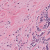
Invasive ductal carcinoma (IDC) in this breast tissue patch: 1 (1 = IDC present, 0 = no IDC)